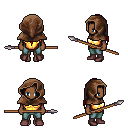
a pixel art fantasy rpg character, female body template, human, dark skin, gold chest armor, teal pants, red ponytail hairstyle, cloth hood, maroon shoes, spear, four views (front, back, left, right), 2x2 character sprite sheet, small pixel art, hard edges, no anti-aliasing